【题型】解答题　【知识点】解析几何　【难度】medium
已知椭圆 \( C: \frac{x^2}{4} + \frac{y^2}{3} = 1 \)，\( F \) 为椭圆 \( C \) 的右焦点，过点 \( F \) 的直线 \( l \) 交椭圆 \( C \) 于 \( A \)、\( B \) 两点.

\vspace{1em} % 增加一点垂直间距

(1) 若直线 \( l \) 垂直于 \( x \) 轴，求椭圆 \( C \) 的弦 \( AB \) 的长度；

\vspace{0.5em}

(2) 设点 \( P(-3,0) \)，当 \( \angle PAB = 90^\circ \) 时，求点 \( A \) 的坐标；

\vspace{0.5em}

(3) 设点 \( M(3,0) \)，记 \( MA \)、\( MB \) 的斜率分别为 \( k_1 \) 和 \( k_2 \)，求 \( k_1 + k_2 \) 的取值范围.
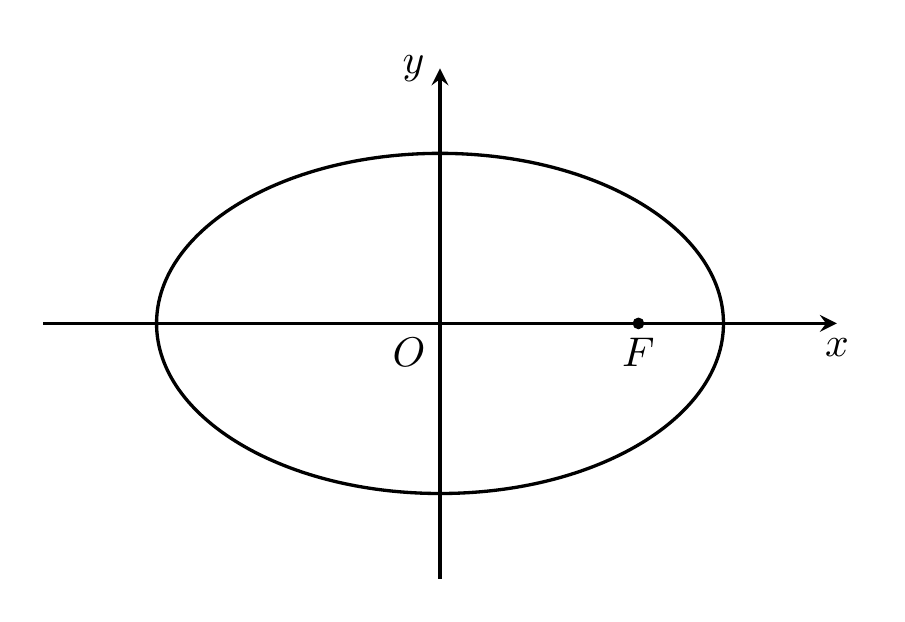
【解答】

\textbf{【详解】}

(1) 由题意可知，\( c = \sqrt{a^2 - b^2} = \sqrt{4^2 - 3^2} = 1 \)，
\[
\therefore F(1,0).
\]
又\(\because\)当直线 \( l \) 垂直于 \( x \) 轴时，直线 \( l \) 的方程为 \( x=1 \)，
由
\[
\begin{cases}
x = 1 \\
\frac{x^2}{4} + \frac{y^2}{3} = 1
\end{cases}
\]
得，\( y = \pm \frac{3}{2} \)，
\[
\therefore \text{弦 } AB \text{ 的长为 } 2 \times \frac{3}{2} = 3.
\]

---

(2) \(\because \angle PAB = 90^\circ\)，且直线 \( l \) 过点 \( F \)，
\[
\therefore \angle PAF = 90^\circ.
\]
在 \( \text{Rt} \triangle PAF \) 中，\( P(-3,0) \)，\( F(1,0) \)，
斜边 \( PF \) 的中点 \( (-1,0) \)，恰为椭圆的左焦点 \( F' \)，
\[
\therefore AF' = \frac{1}{2}PF = 2.
\]
又由椭圆的定义可得 \( AF = 2a - AF' = 4 - 2 = 2 \)，
\(\because\)点 \( A \) 在线段 \( FF' \) 的垂直平分线上，又 \( A \) 在椭圆上，
\(\therefore A\) 为椭圆的上顶点或下顶点，
\[
\therefore A(0,-\sqrt{3}) \text{ 或 } A(0,\sqrt{3}).
\]

---

(3) 当直线 \( AB \) 的斜率不存在时，不妨设 \( A\left(1,\frac{3}{2}\right) \)，\( B\left(1,-\frac{3}{2}\right) \)，
\[
\therefore k_1 = \frac{0 - \frac{3}{2}}{3 - 1} = -\frac{3}{4}, \quad k_2 = \frac{0 + \frac{3}{2}}{3 - 1} = \frac{3}{4},
\]
故 \( k_1 + k_2 = 0 \)；

当直线 \( AB \) 的斜率存在时，设斜率为 \( k \)，则直线 \( AB \)：\( y = k(x-1) \)，设 \( A(x_1,y_1) \)，\( B(x_2,y_2) \)，
由
\[
\begin{cases}
y = k(x-1) \\
\frac{x^2}{4} + \frac{y^2}{3} = 1
\end{cases}
\]
得，\( (3 + k^2)x^2 - 8k^2x + (4k^2 - 12) = 0 \)，
\[
\therefore x_1 + x_2 = \frac{8k^2}{4k^2 + 3}, \quad x_1x_2 = \frac{4k^2 - 12}{4k^2 + 3},
\]
\[
\therefore k_1 + k_2 = \frac{y_1}{x_1 - 3} + \frac{y_2}{x_2 - 3} = \frac{k(x_1 - 1)}{x_1 - 3} + \frac{k(x_2 - 1)}{x_2 - 3} = \frac{k\bigl(2x_1x_2 - 4(x_1 + x_2) + 6\bigr)}{x_1x_2 - 3(x_1 + x_2) + 9},
\]
化简得
\[
k_1 + k_2 = \frac{k\left(\frac{8k^2 - 24 - 32k^2 + 24k^2 + 18}{4k^2 + 3}\right)}{\frac{4k^2 - 12}{4k^2 + 3} - \frac{24k^2}{4k^2 + 3} + 9} = -\frac{6k}{16k^2 + 15},
\]

$\textcircled{1}$ 当 \( k > 0 \)，
\[
0 > k_1 + k_2 = -\frac{6}{16k + \frac{15}{k}} \geq -\frac{6}{2\sqrt{16k \times \frac{15}{k}}} = -\frac{\sqrt{15}}{20},
\]
当且仅当 \( k = \frac{\sqrt{15}}{4} \) 时等式成立；

$\textcircled{2}$ 当 \( k < 0 \)，
\[
0 < k_1 + k_2 = \frac{6}{-\left(16k + \frac{15}{k}\right)} \leq \frac{6}{2\sqrt{(-16k) \times \left(-\frac{15}{k}\right)}} = \frac{\sqrt{15}}{20},
\]
当且仅当 \( k = -\frac{\sqrt{15}}{4} \) 时等式成立；

$\textcircled{3}$ 当 \( k = 0 \)，\( k_1 + k_2 = 0 \)；

综上所述可得，\( k_1 + k_2 \) 的取值范围为
\[
\left[-\frac{\sqrt{15}}{20}, \frac{\sqrt{15}}{20}\right].
\]